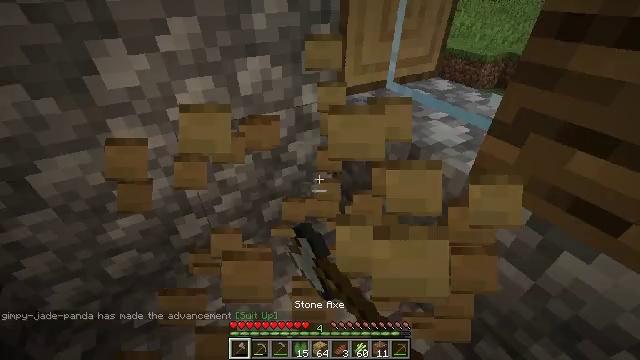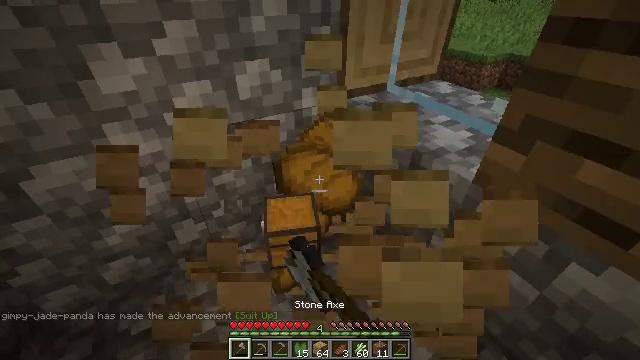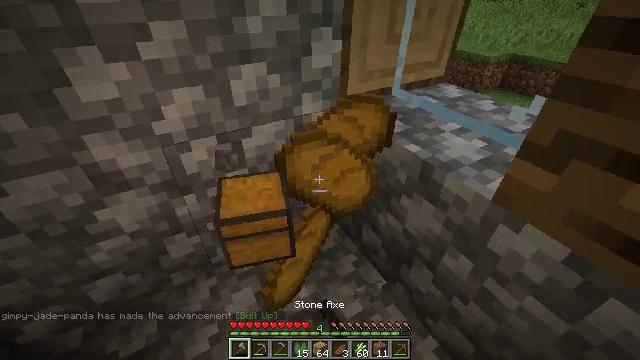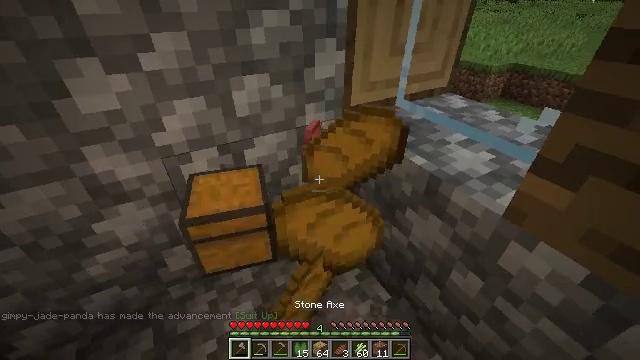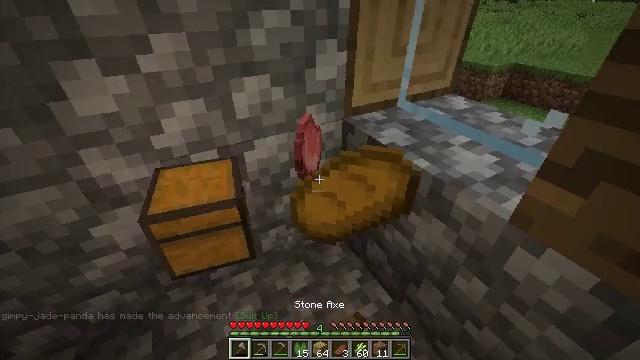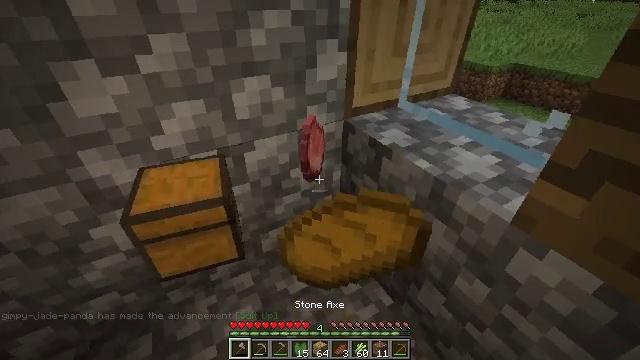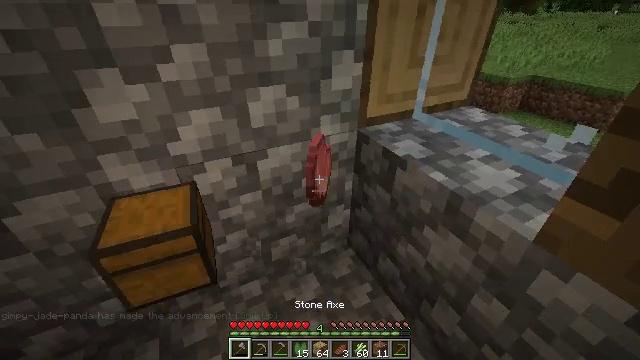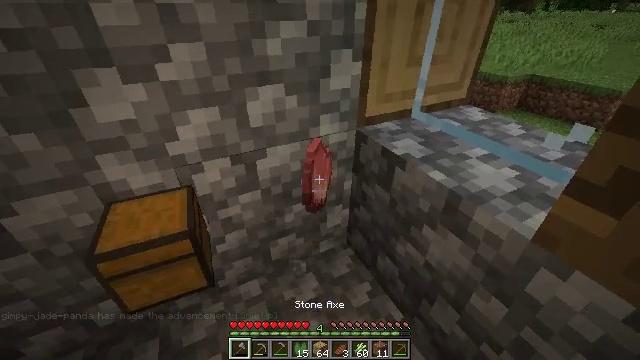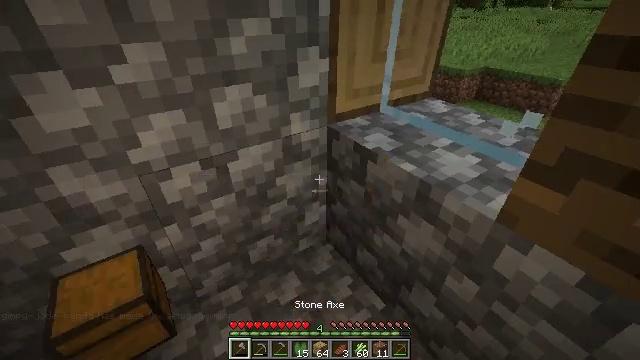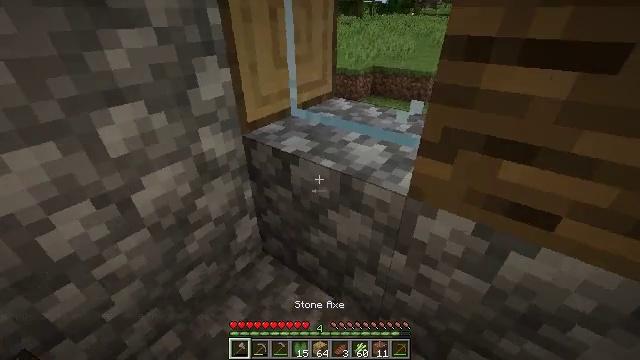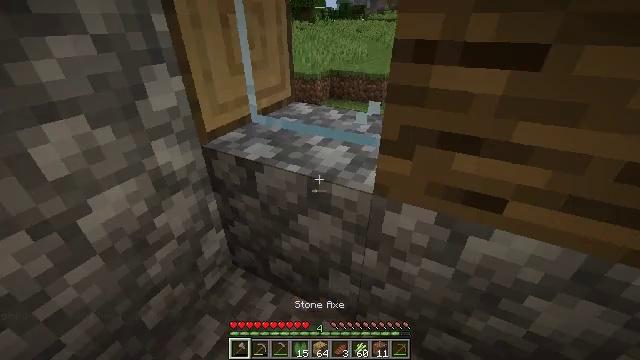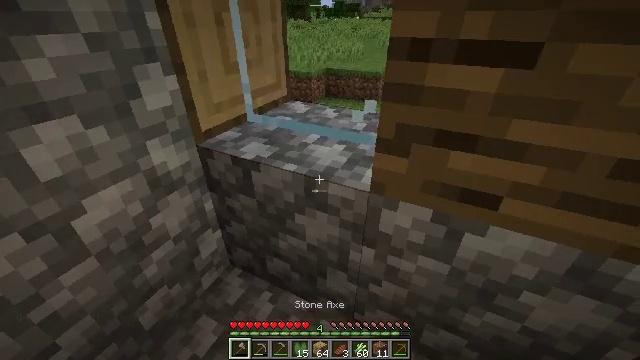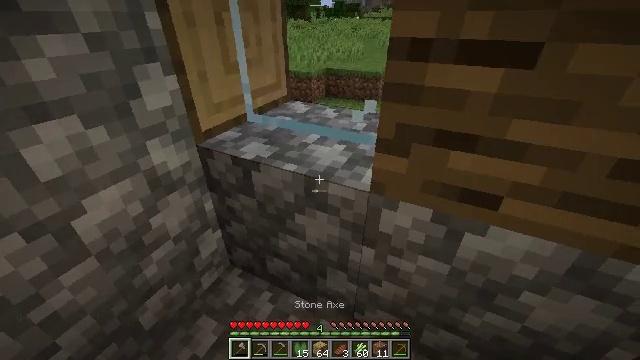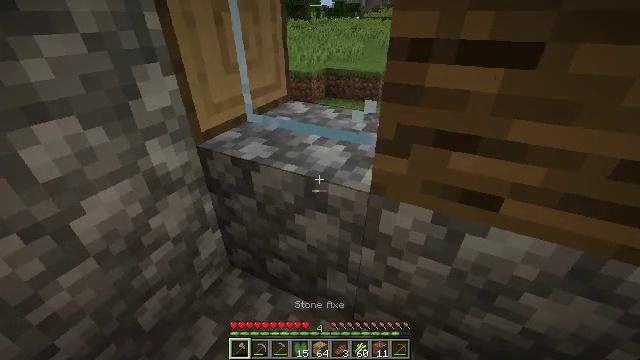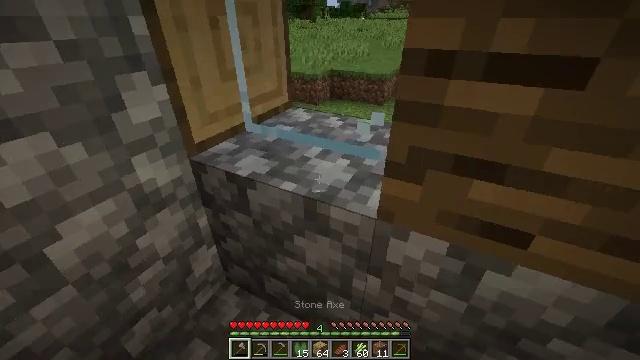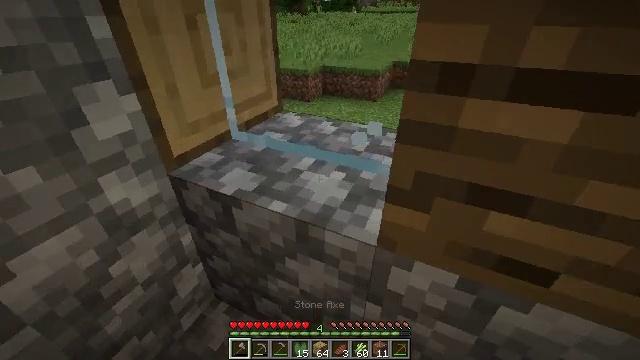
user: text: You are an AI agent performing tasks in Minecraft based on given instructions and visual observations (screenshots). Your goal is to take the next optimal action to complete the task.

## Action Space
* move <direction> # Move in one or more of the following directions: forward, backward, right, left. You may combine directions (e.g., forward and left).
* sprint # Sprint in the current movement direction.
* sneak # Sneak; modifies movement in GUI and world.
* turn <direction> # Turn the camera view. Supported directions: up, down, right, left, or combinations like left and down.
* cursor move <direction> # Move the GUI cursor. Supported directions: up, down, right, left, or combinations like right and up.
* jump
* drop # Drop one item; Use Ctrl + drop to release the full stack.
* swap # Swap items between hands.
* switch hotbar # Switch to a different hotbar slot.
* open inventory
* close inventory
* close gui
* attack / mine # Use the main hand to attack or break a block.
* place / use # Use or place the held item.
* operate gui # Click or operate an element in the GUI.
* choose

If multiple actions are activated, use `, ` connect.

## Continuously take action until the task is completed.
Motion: motion action
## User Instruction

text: Mine the composter block.
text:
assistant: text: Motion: attack / mine
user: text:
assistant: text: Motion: attack / mine
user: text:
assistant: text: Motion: turn up
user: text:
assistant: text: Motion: no_op
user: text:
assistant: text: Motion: no_op
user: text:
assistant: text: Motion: turn left and up
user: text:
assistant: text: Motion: no_op
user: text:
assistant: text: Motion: turn right
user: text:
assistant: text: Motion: turn right and up
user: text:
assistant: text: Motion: turn right
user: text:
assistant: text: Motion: no_op
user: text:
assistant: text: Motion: no_op
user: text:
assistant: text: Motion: move forward
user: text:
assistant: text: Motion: move forward, turn left
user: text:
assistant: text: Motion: move forward, turn right
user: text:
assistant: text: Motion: move forward, turn right
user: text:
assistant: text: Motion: move forward, turn right
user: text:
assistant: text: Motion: turn right and up
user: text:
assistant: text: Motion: turn right and up, open inventory
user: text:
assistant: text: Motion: open inventory
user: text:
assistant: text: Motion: open inventory
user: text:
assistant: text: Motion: no_op
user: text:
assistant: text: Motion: no_op
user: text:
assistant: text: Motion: close inventory
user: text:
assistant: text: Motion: turn right and up, close inventory
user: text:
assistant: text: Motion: turn right and up, close inventory
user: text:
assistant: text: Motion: turn right
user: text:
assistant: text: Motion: move forward, turn right
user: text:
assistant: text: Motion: move forward, turn right and up
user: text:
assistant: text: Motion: move forward, turn right and up